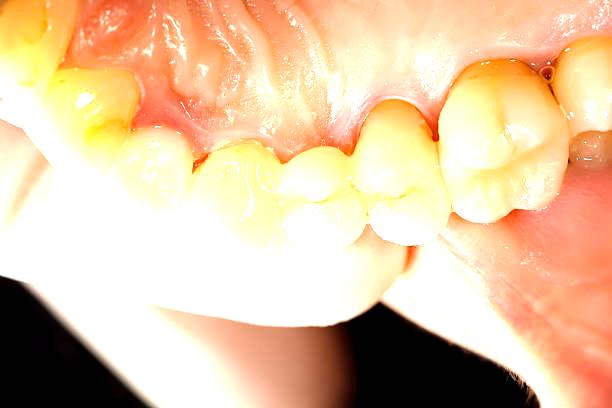
Condition: Gingivitis